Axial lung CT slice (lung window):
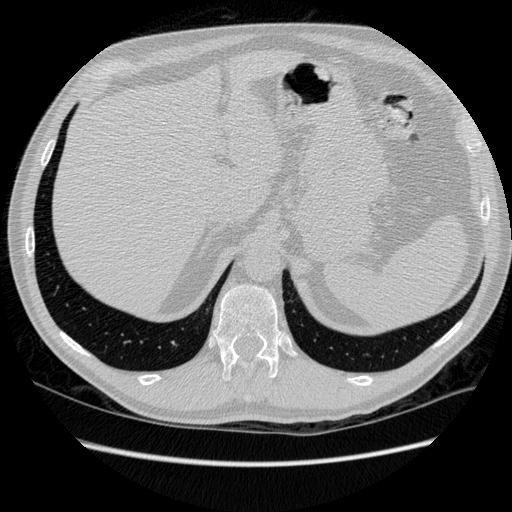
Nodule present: no